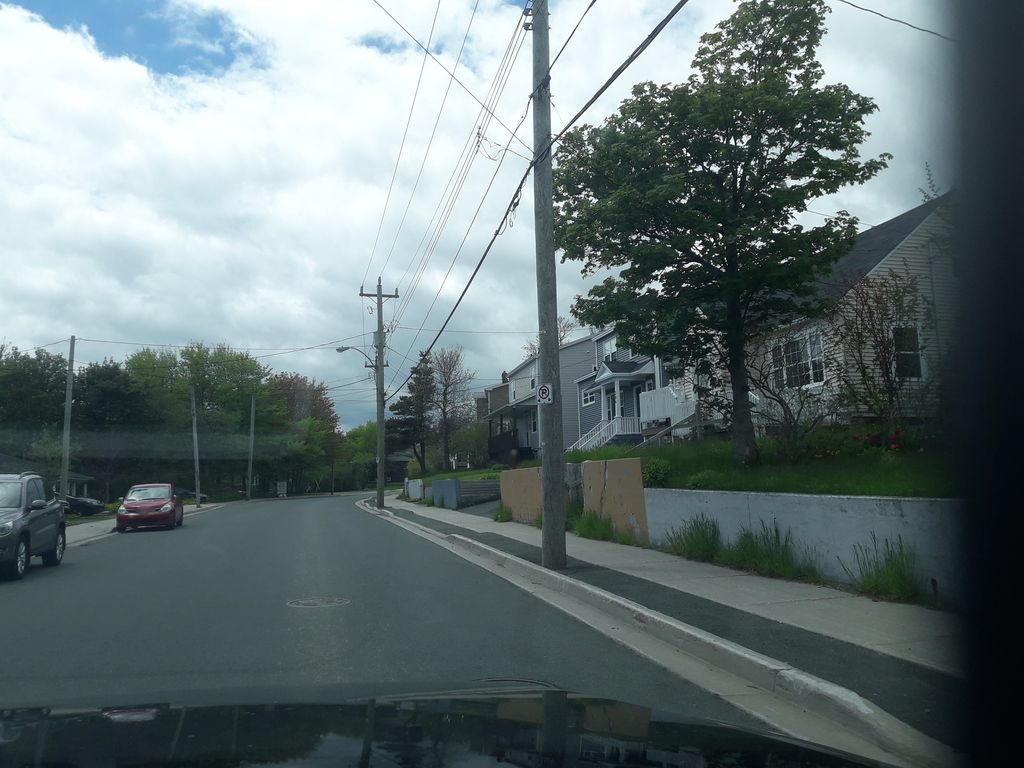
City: st_johns